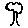
Label: tree